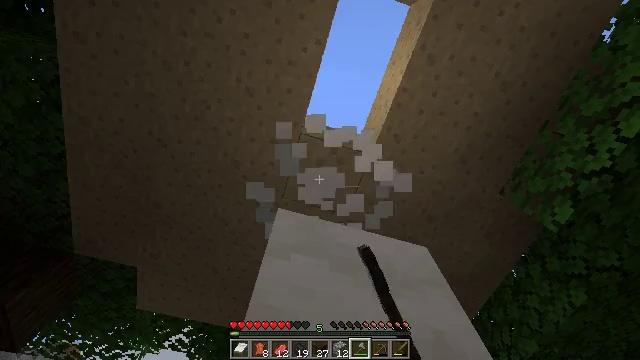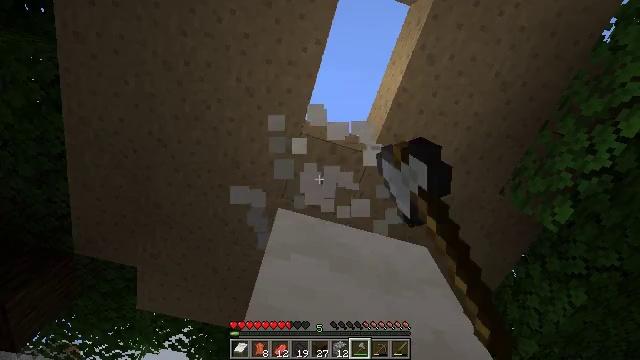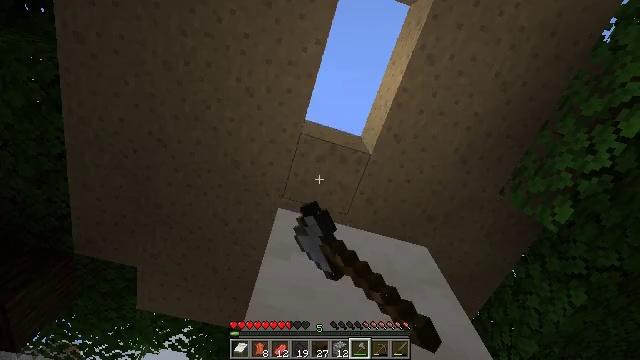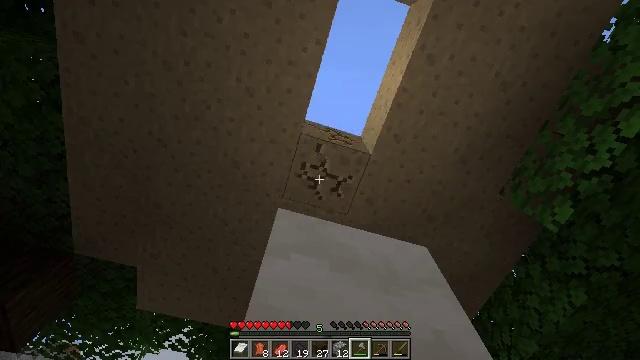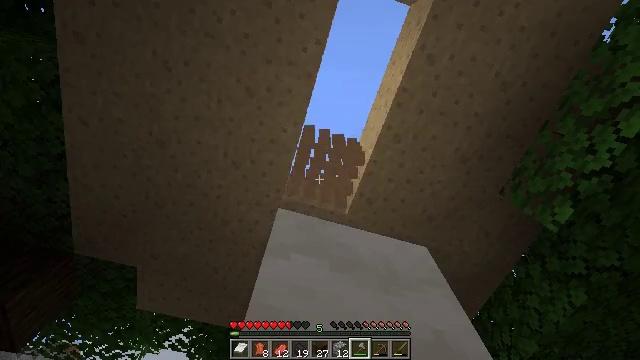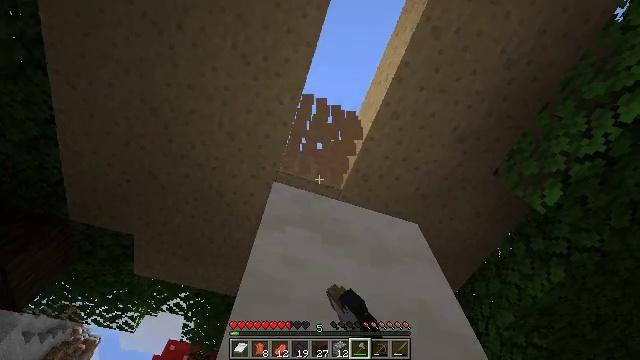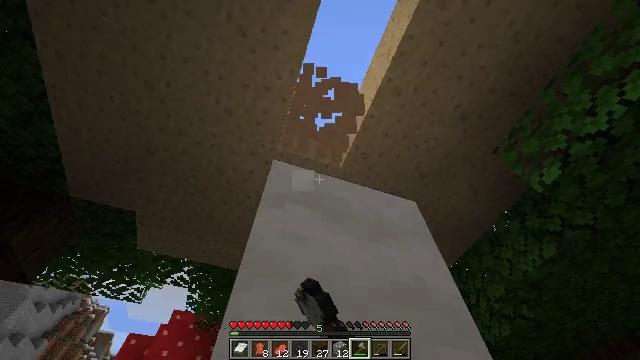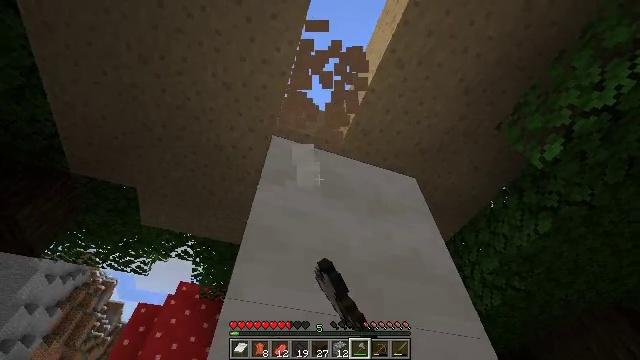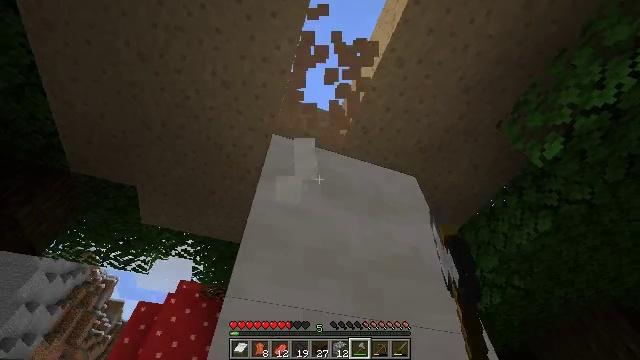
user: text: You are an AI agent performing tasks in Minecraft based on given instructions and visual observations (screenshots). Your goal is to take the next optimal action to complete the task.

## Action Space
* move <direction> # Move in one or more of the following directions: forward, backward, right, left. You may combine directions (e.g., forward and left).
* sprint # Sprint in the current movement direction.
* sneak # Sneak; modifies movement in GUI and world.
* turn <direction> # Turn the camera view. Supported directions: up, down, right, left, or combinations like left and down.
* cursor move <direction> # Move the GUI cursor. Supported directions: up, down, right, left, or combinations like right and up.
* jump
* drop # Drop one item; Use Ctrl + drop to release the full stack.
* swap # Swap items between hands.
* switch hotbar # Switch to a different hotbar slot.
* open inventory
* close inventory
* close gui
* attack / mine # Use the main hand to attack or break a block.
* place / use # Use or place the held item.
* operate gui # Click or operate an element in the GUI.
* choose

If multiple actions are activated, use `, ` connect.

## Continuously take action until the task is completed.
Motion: motion action
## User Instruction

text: Chop down the brown mushroom block.
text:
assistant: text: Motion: attack / mine
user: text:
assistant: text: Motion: attack / mine
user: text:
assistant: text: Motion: attack / mine
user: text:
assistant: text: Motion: attack / mine
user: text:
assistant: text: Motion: turn right and down, attack / mine
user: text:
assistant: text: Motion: turn down, attack / mine
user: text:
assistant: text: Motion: turn down, attack / mine
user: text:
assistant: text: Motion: attack / mine
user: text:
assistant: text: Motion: attack / mine